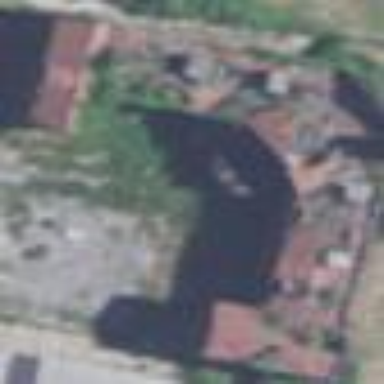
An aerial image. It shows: Abandoned building.